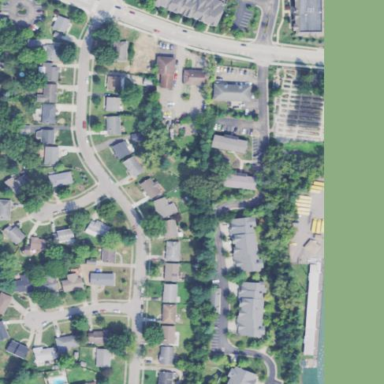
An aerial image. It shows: Residential area within neighborhood.